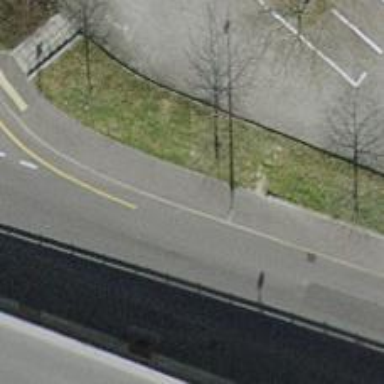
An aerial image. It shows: Asphalt sidewalk leading to platform for public transport.